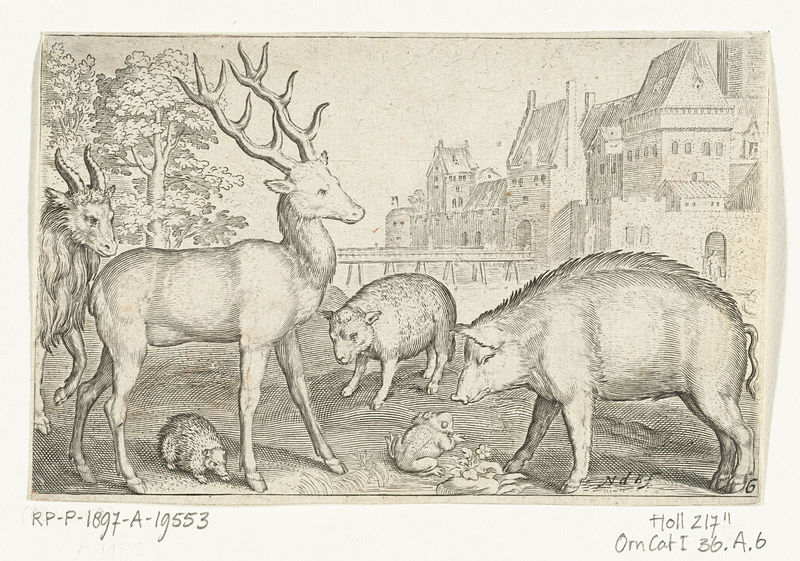
Titel: Hert, egel, schaap, kikker en varken
Künstler: Nicolaes de Bruyn
Standort: Amsterdam
Institution: Rijksmuseum
Schlagwörter: baum, weiß, bäume, stadt, blume, fenster, schwarz, zeichnung, gebäude, haus, park, schloss, tiere, mensch, horn, häuser, brücke, wald, fell, schrift, dächer, mauer, schornsteine, grasen, fluß, tor, schaf, schwein, burg, festung, stich, hirsch, fressen, graben, etagen, hörner, wildschwein, geweih, bock, schafbock, äsen, ziege, frosch, kröte, gams, hauser, fester, igel, borsten, geiß, schnaue, 1897, testosteron